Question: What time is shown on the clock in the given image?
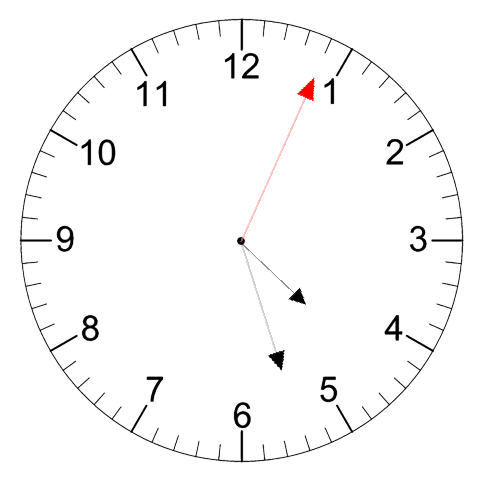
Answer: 04:27:04